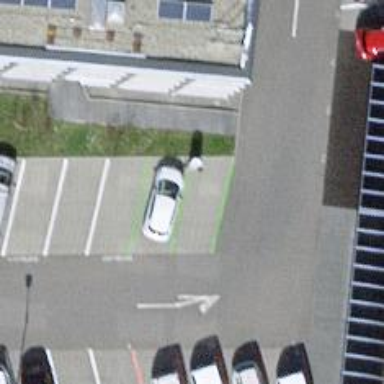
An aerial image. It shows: Charging station.